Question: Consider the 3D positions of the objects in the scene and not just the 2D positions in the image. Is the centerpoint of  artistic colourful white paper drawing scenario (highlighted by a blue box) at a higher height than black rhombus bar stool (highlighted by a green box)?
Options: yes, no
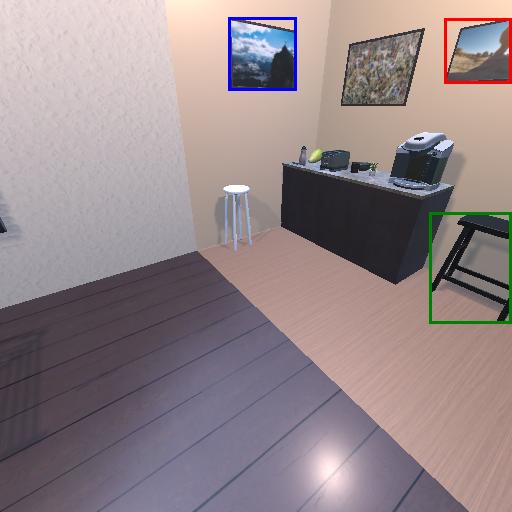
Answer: yes